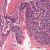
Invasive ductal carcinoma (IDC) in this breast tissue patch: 0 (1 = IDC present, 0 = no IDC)